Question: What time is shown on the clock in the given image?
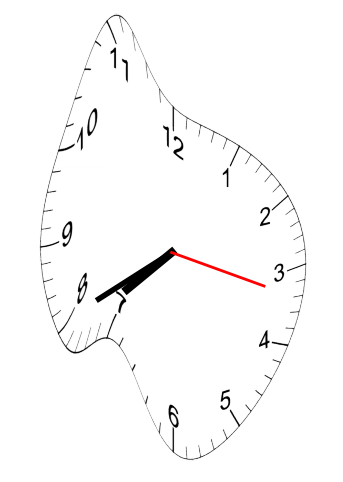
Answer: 07:40:17